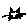
Label: cat